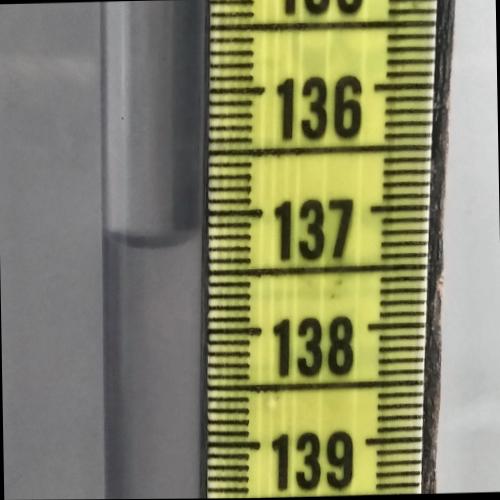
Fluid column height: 137.3 cm